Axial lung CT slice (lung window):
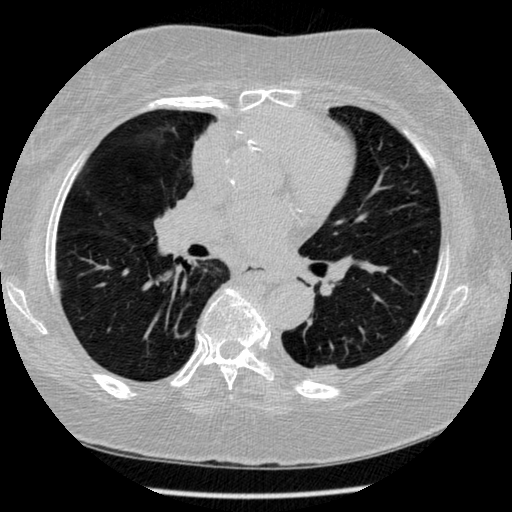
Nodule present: no